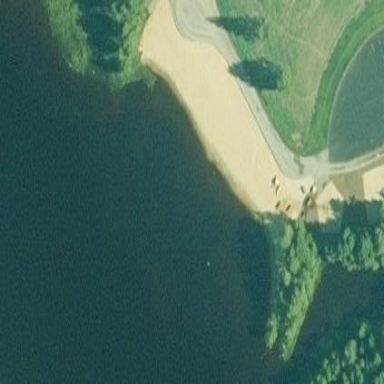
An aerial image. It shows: Sandy beach with natural surroundings.